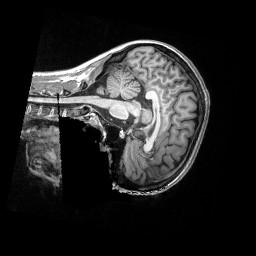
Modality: T1w
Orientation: sagittal
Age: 24
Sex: female
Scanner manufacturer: siemens
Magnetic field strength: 3 T
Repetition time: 2.3 s
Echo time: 0.00298 s